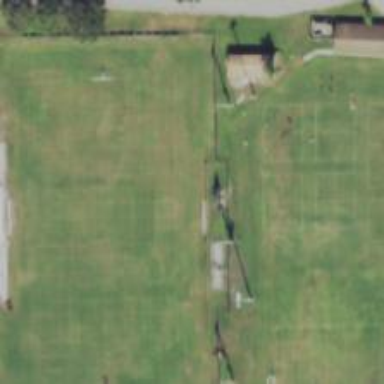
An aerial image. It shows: Soccer pitch designated for leisure and sports activities.